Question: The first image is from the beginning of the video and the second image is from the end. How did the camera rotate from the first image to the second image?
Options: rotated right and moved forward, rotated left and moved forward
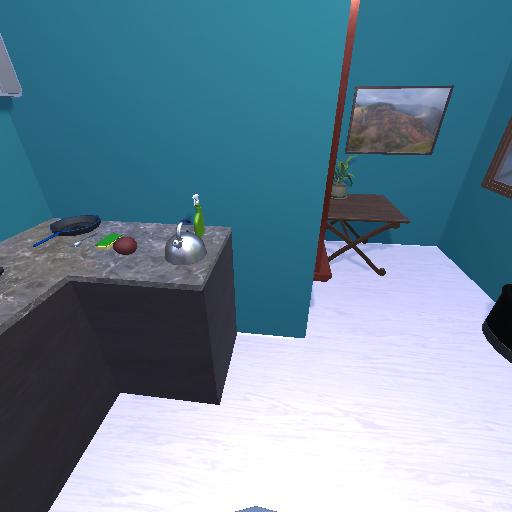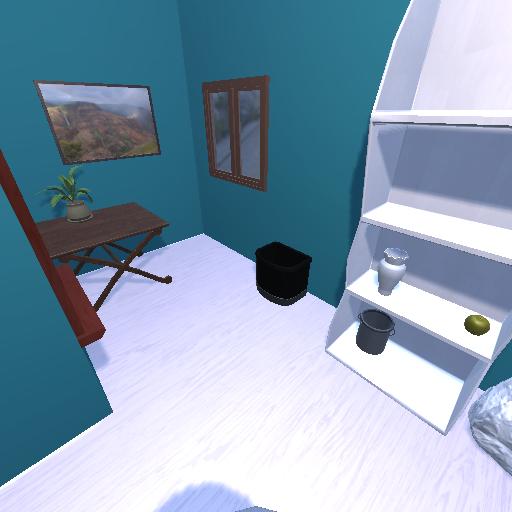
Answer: rotated right and moved forward